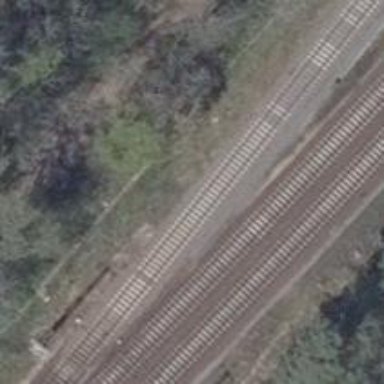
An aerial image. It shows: Railway signal.